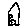
Label: house